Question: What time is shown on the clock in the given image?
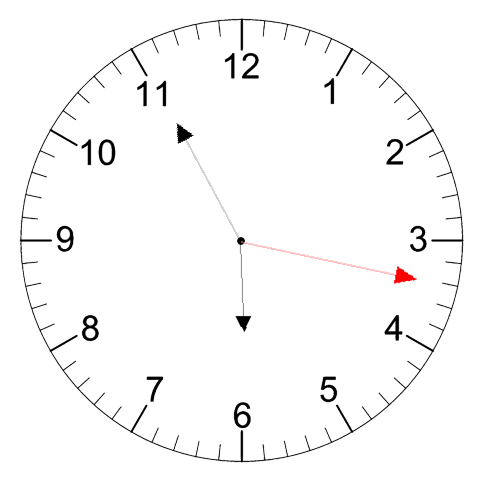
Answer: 05:55:17